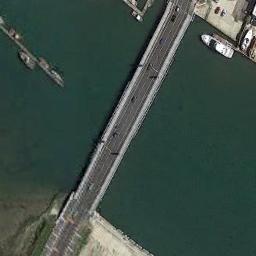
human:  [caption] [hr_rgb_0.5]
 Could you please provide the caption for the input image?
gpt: There is a bridge with some cars over the river next to a boat .

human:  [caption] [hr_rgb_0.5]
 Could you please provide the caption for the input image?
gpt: A bridge built on a dark green river and a boat docked on one side of the river .

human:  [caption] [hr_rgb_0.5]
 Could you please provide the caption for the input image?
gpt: A bridge connects the land on both sides of the turquoise river  There are many ships in the river .

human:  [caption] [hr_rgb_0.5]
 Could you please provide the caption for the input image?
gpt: Both sides of the river are dense forests .

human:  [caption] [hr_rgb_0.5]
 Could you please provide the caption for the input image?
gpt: Many cars of different models are on the bridge .